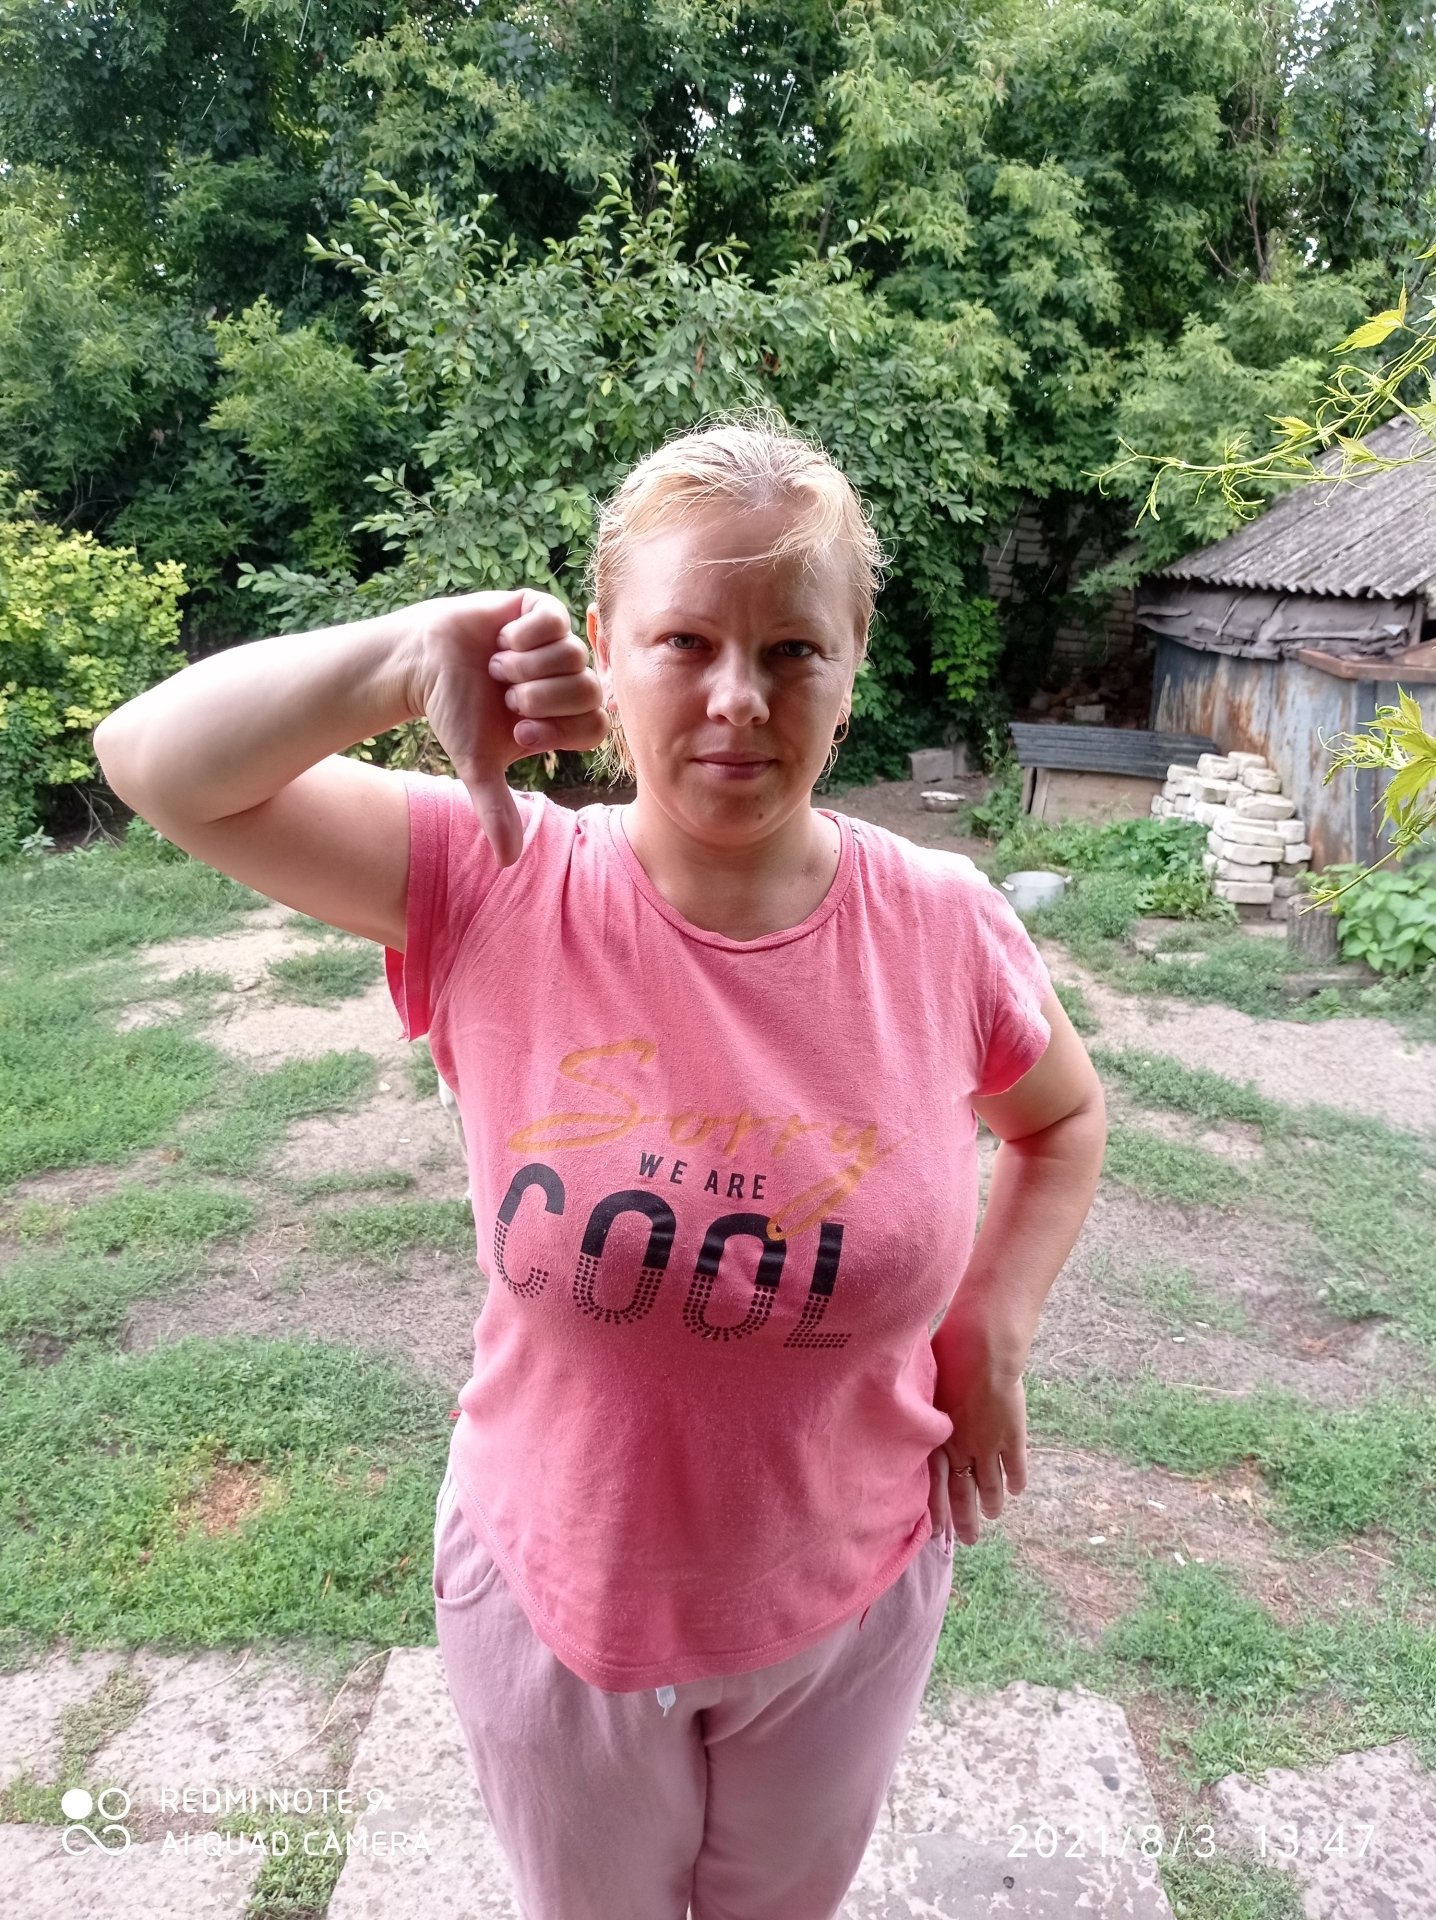
Label: clear